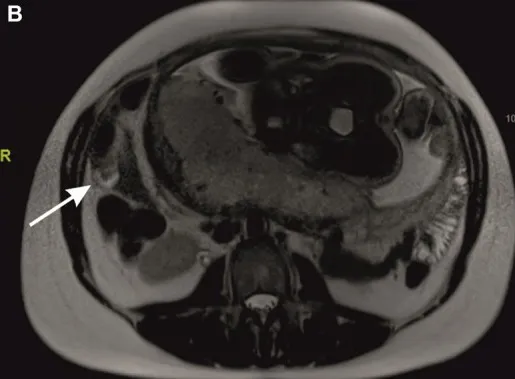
MRI examination. A small margin of free peritoneal fluid was found at the presumed base of the appendix (A,B; white arrows).
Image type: radiology (mri)